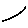
Label: line